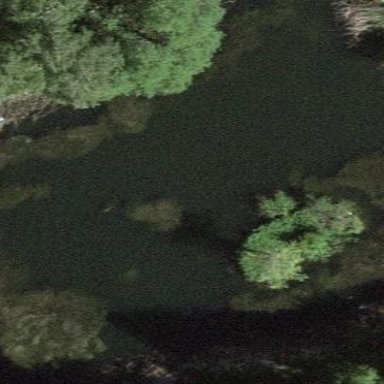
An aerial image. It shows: Peaceful pond surrounded by nature.